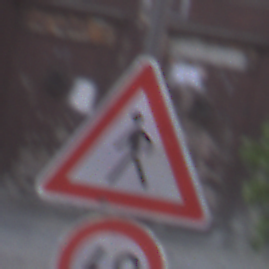
Verkehrszeichen: FussgaengerRechts
Zusatzzeichen unten: Geschwindigkeit60
Umgebung: Outdoor, Urban
Tageszeit: MorningAfternoon
Wetter: PartlyCloudy
Licht: Natural
Jahreszeit: NotSpecified
Kontrast: LowContrast